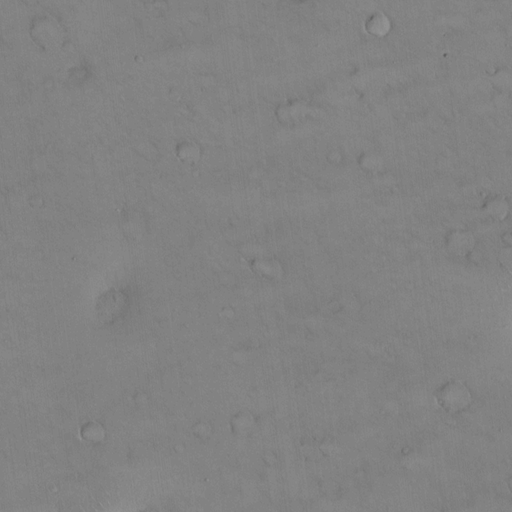
Objects detected: cone, cone